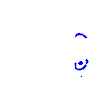
Particle: proton